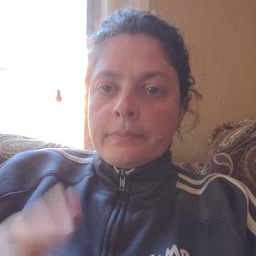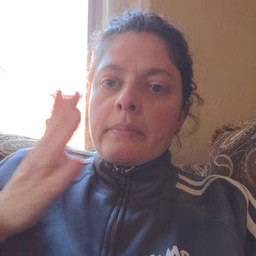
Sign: bad